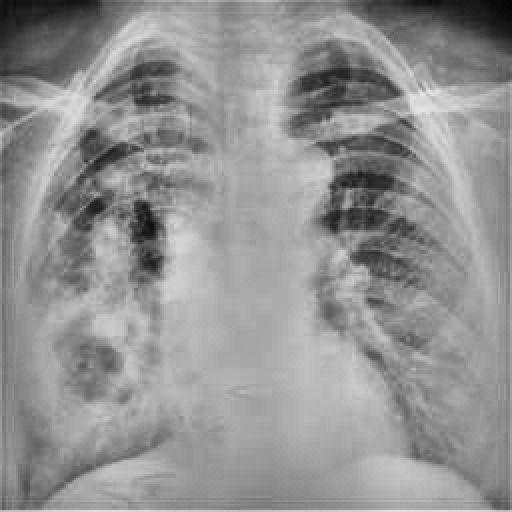
Finding: TUBERCULOSIS